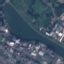
Land use / land cover class: River